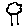
Label: tree